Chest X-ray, AP view. Patient: 71 years old, sex M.
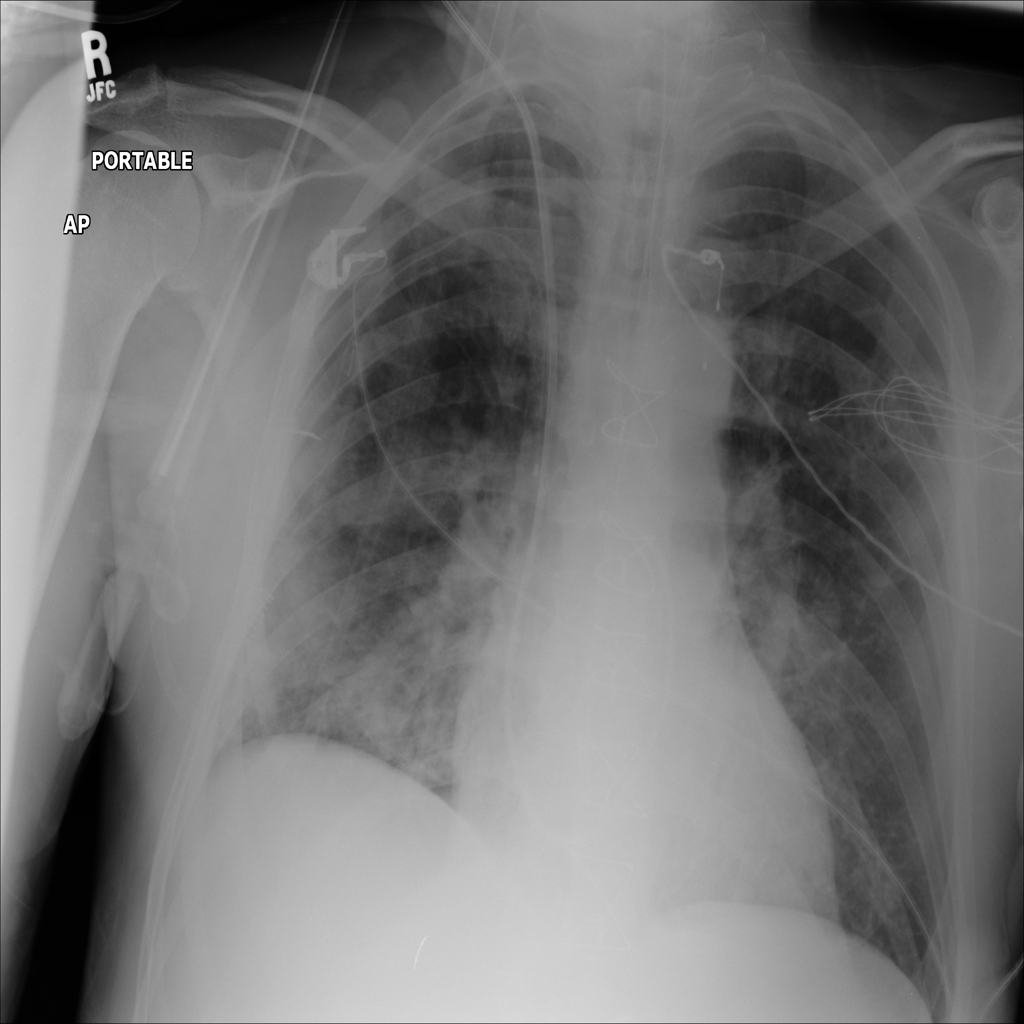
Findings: Consolidation, Edema, Infiltration, Pneumonia